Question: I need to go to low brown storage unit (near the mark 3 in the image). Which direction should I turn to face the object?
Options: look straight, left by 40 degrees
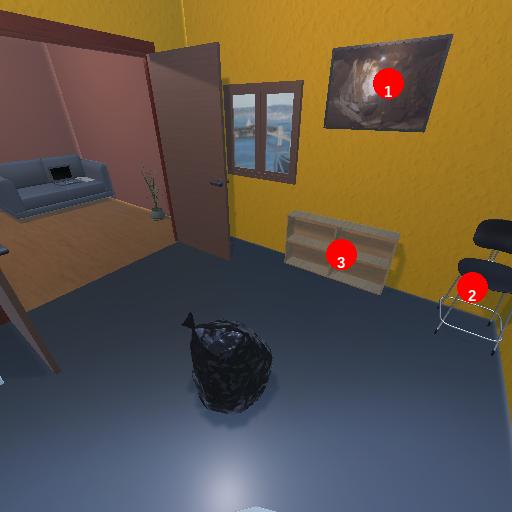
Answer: look straight